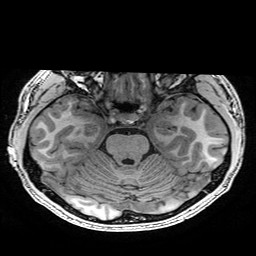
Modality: T1w
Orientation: coronal
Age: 22
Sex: male
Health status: healthy